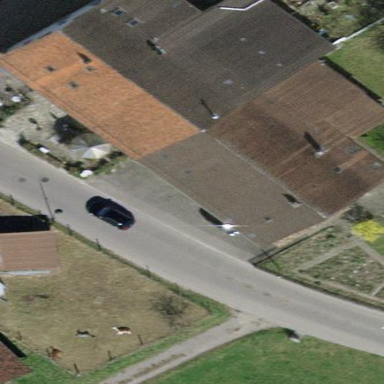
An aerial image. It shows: Building with pitched roof.